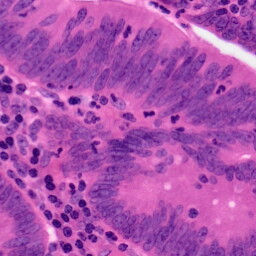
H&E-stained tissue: Colon